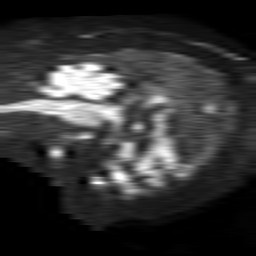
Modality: TRACE
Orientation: sagittal
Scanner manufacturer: philips
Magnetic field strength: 1.5 T
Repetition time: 4.6 s
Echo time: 0.08528 s